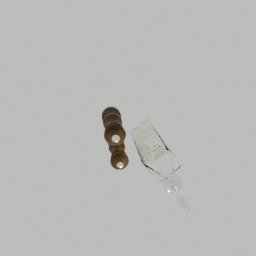
Label: tools